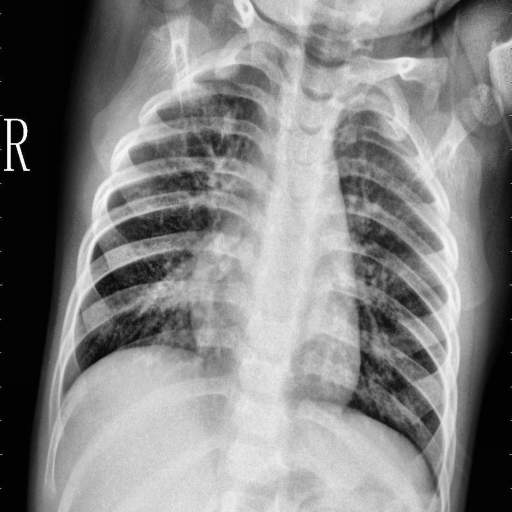
Finding: PNEUMONIA